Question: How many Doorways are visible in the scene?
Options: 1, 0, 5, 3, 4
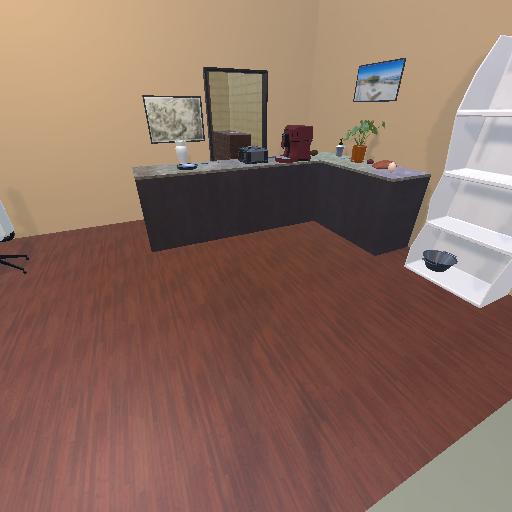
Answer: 1